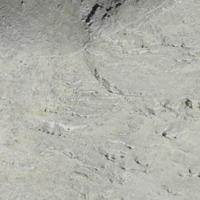
EUNIS habitat code: 48
Species observed at this site:
Androsace alpina